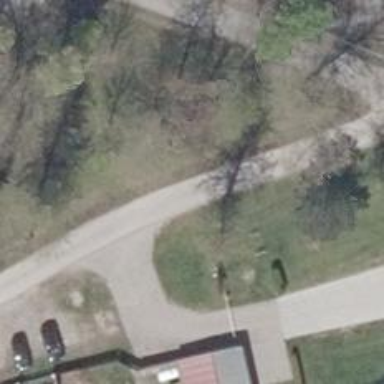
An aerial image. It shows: Residential road with asphalt surface and no sidewalk.